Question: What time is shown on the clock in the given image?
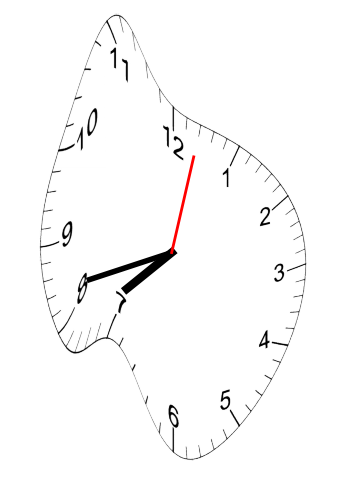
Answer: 07:42:02